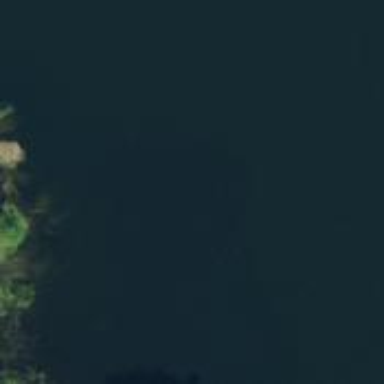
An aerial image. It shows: Reservoir.